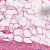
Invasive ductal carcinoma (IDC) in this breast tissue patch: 0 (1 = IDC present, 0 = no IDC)